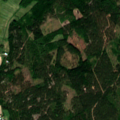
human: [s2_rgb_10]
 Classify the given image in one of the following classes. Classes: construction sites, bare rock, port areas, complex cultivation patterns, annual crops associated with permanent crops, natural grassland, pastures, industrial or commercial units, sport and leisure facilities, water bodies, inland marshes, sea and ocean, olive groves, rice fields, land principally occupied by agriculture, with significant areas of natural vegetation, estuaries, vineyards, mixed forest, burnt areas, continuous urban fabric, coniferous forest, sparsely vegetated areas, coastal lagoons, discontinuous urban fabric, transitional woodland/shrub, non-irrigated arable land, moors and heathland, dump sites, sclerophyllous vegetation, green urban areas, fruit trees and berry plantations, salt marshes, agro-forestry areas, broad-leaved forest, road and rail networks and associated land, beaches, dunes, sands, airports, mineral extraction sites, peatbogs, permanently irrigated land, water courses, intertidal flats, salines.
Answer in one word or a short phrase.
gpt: non-irrigated arable land, coniferous forest, mixed forest